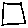
Label: square